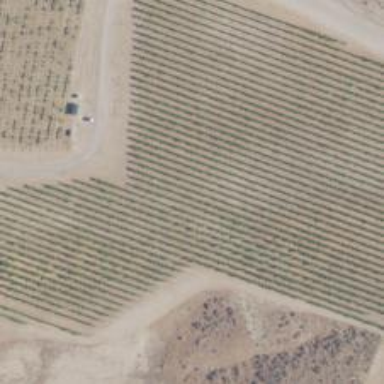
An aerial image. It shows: Vineyard where grapes are grown.